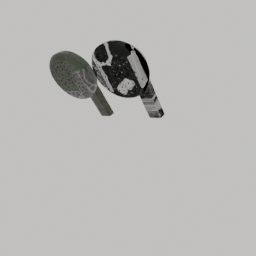
Label: electronics